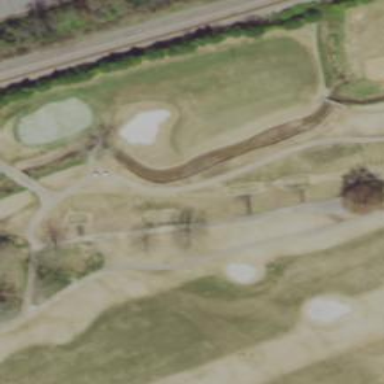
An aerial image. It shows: Serene golf path.